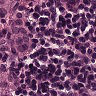
Metastatic tissue present: yes